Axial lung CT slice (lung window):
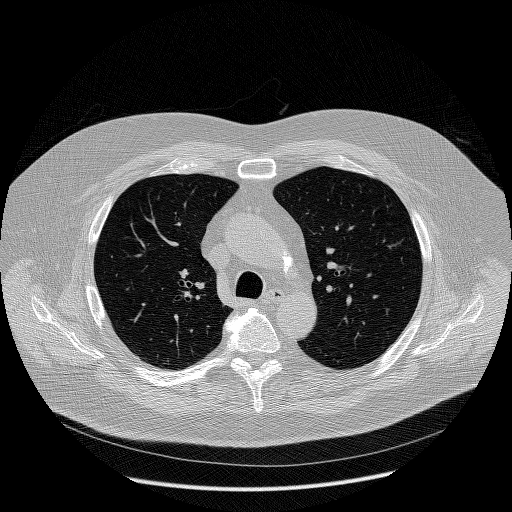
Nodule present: no